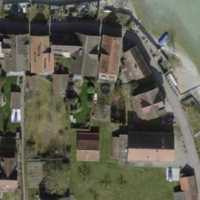
EUNIS habitat code: 55
Species observed at this site:
Larus canus